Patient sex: M
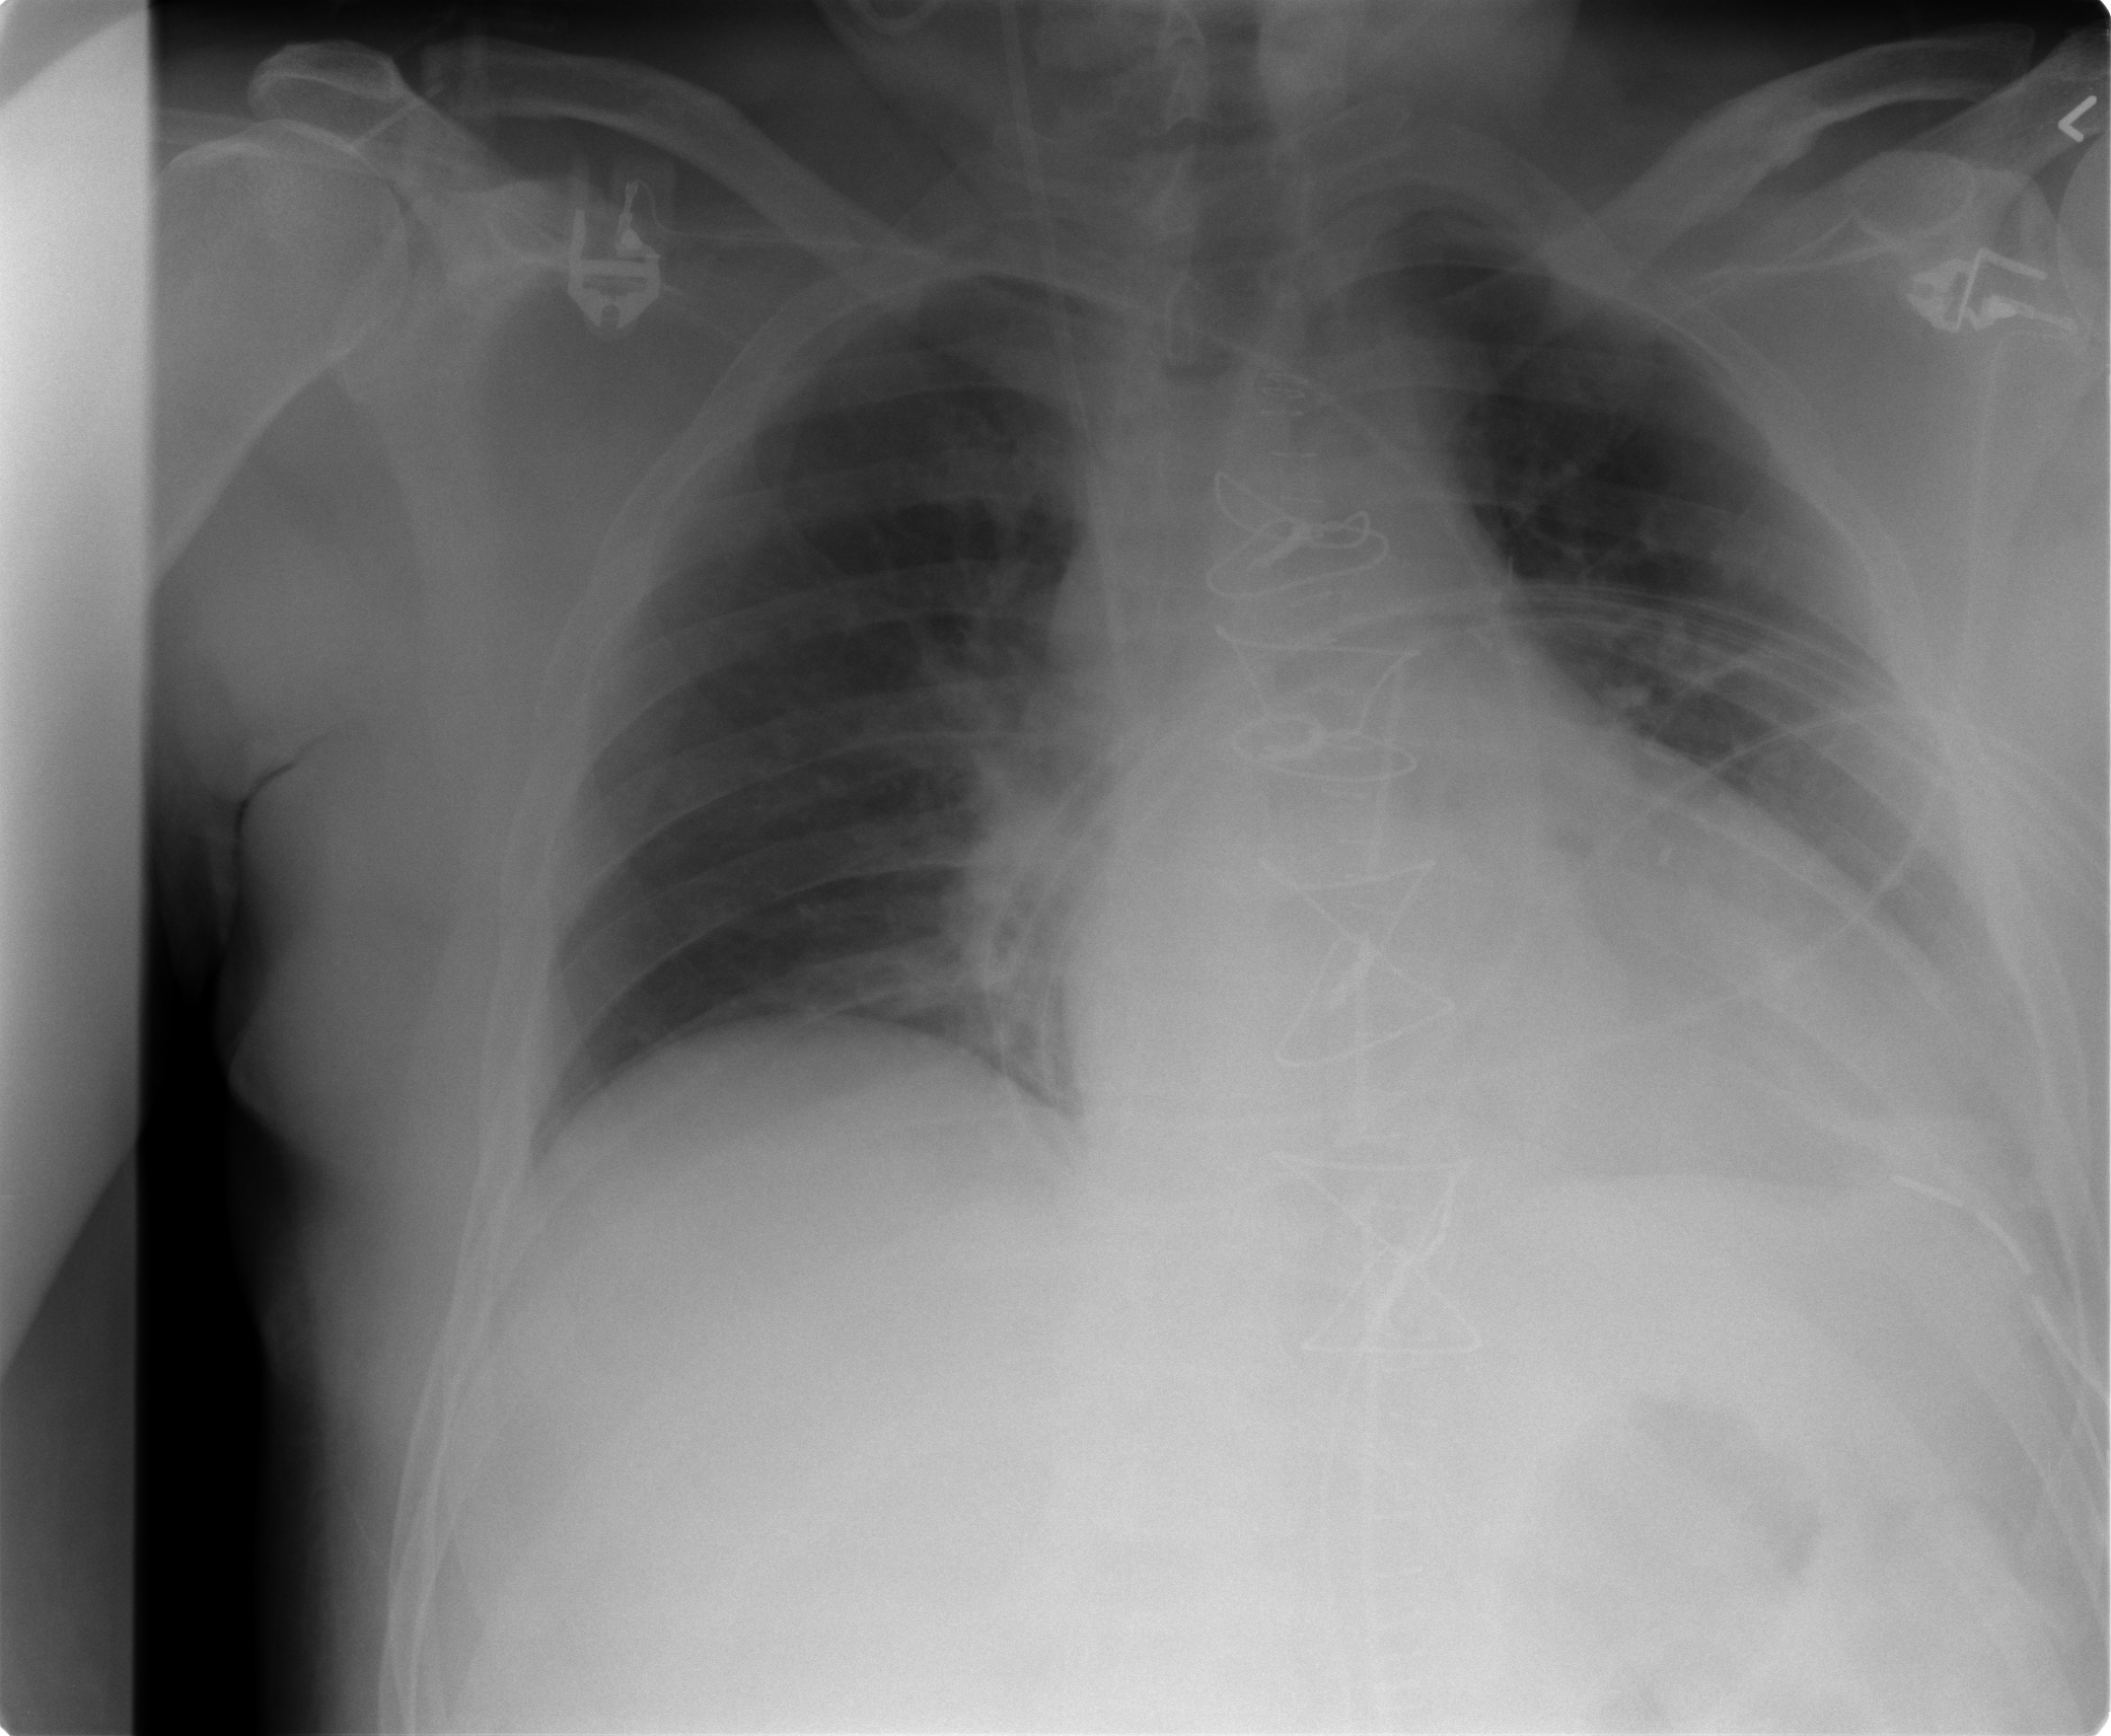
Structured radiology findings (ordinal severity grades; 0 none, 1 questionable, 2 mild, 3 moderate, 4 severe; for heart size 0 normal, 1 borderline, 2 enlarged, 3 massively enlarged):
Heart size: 2
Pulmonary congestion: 1
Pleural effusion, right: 0
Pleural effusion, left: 0
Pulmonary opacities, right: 0
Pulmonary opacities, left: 0
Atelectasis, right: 1
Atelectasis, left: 0